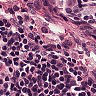
Metastatic tissue present: no